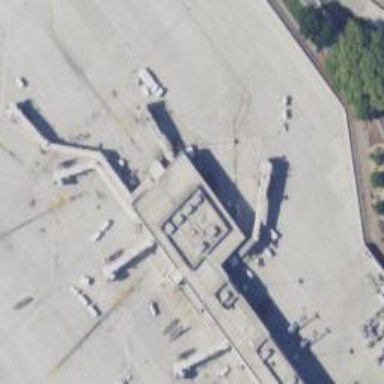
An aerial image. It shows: Airport gate.